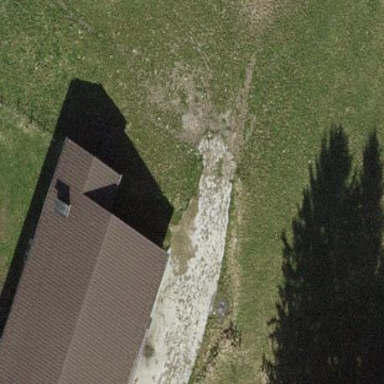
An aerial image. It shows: Cowshed building.